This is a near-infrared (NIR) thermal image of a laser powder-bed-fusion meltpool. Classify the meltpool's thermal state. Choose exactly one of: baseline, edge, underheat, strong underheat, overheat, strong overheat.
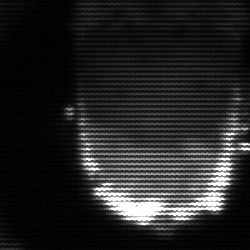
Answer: baseline